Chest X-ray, AP view. Patient: 46 years old, sex M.
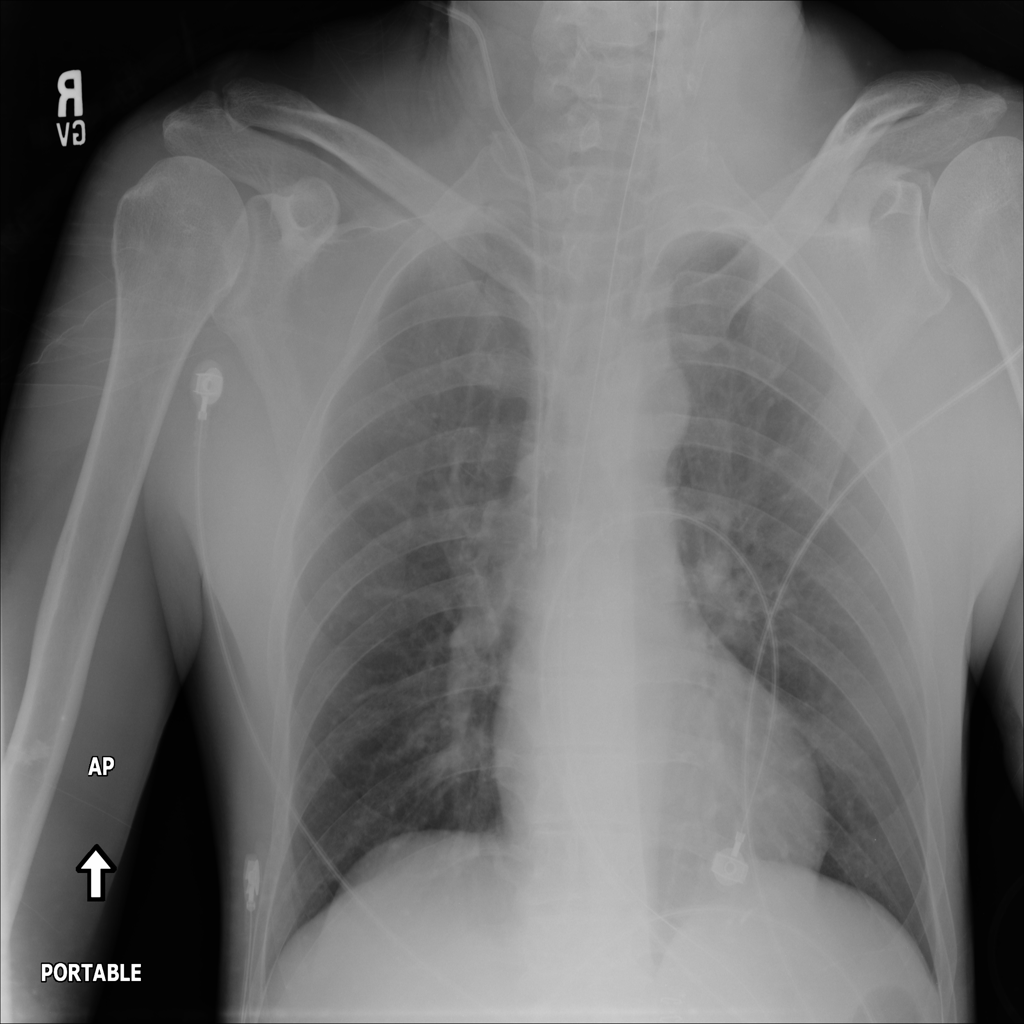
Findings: No Finding